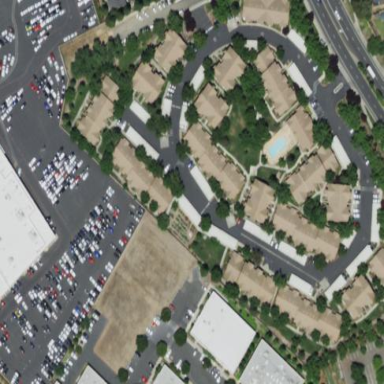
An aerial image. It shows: Residential area with apartments.